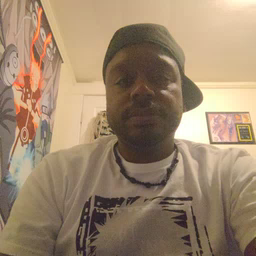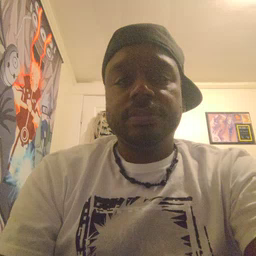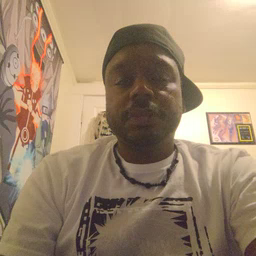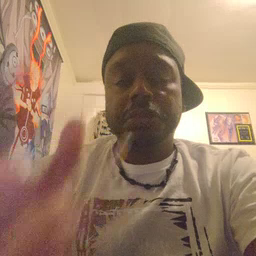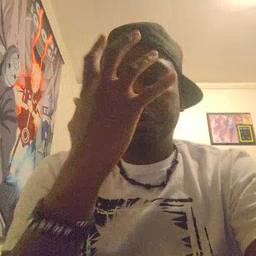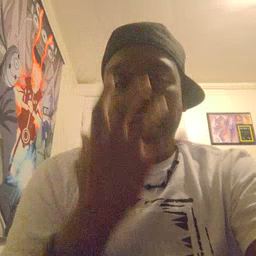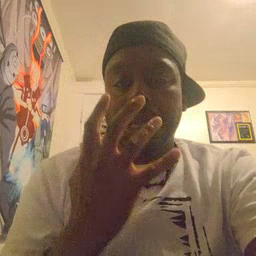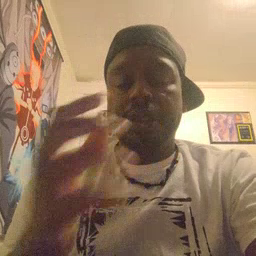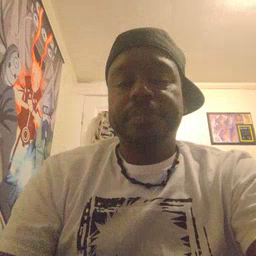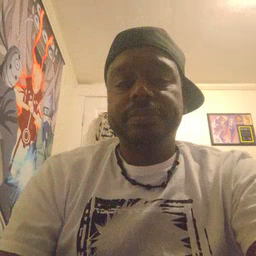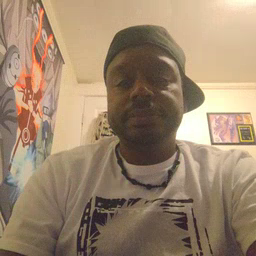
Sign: sad